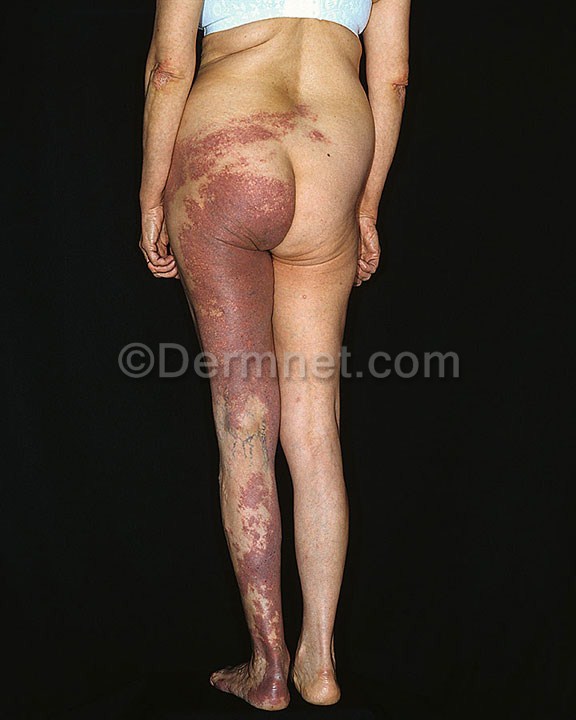
Disease: Vascular Tumors